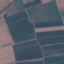
Label: PermanentCrop